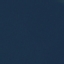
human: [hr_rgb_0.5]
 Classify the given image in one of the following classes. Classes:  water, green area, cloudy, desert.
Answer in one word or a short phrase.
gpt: water